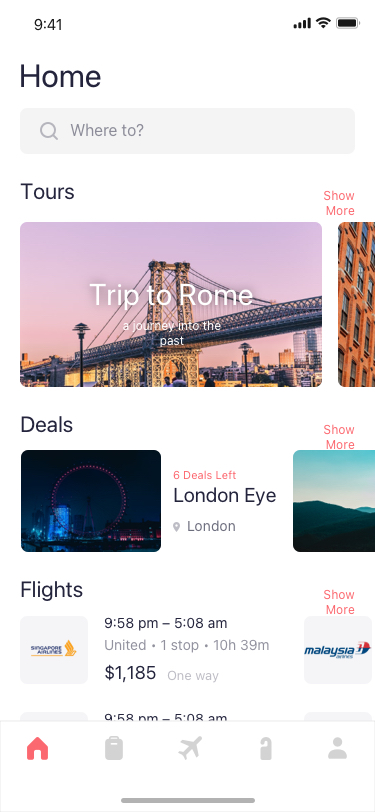
Text in this UI design:
London Eye
London
6 Deals Left
Show More
Deals
Show More
Flights
Home
Tours
Show More
Trip to Rome
a journey into the past